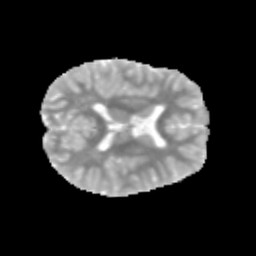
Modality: MD
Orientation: axial
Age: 9
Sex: male
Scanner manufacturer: siemens
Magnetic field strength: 3 T
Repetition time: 3.8 s
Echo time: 0.07 s